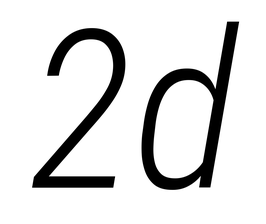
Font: Roboto-Italic_Condensed_Light_Italic